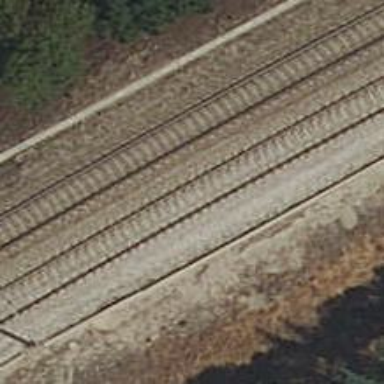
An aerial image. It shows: Railway track with contact line for electrification.